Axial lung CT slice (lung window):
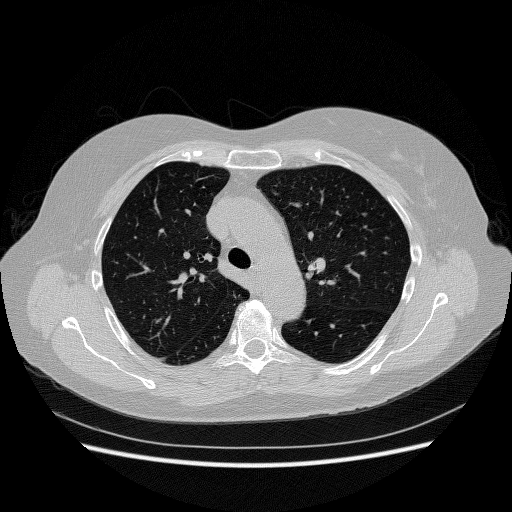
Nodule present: yes
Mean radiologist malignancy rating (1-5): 2.5